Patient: sex M, age 44
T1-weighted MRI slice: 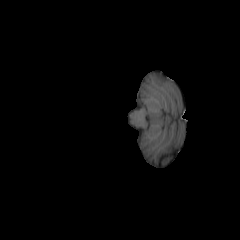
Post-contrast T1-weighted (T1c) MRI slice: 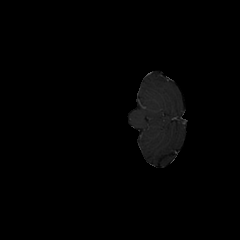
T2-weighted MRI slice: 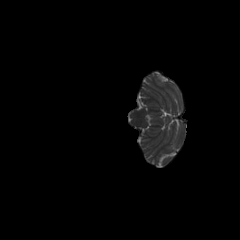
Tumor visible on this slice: no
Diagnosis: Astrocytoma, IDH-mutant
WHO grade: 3